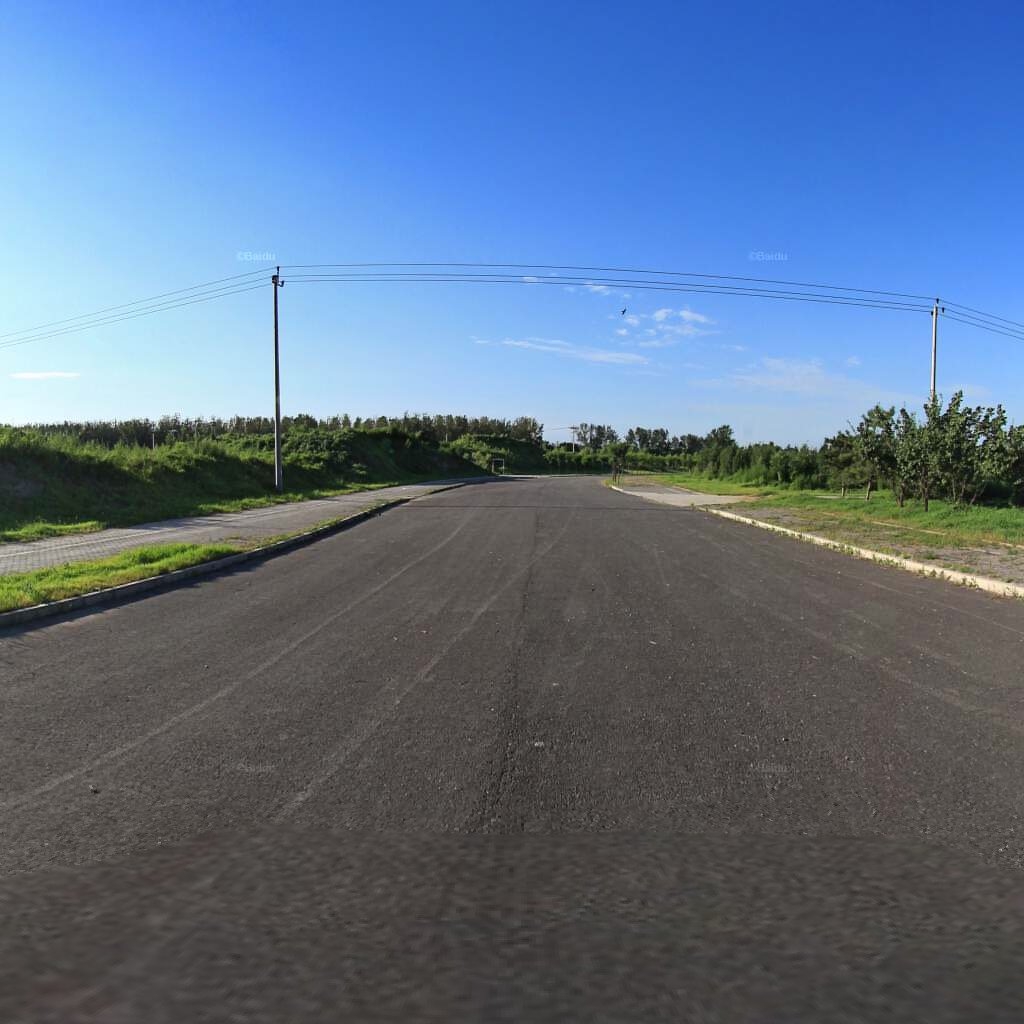
Region: Haidian
Road damage annotations: longitudinal crack